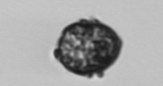
Label: Kryptoperidinium_triquetrum